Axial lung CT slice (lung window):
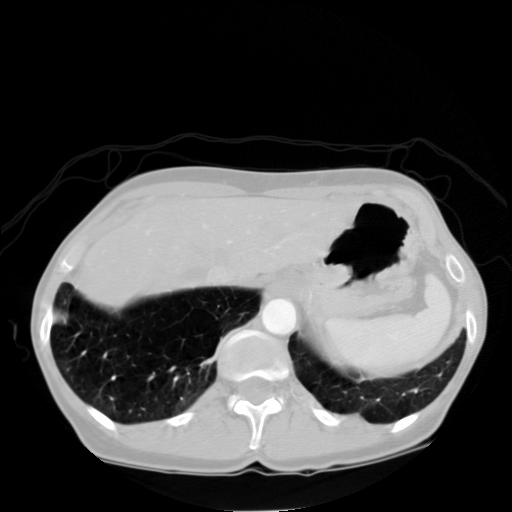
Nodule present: no